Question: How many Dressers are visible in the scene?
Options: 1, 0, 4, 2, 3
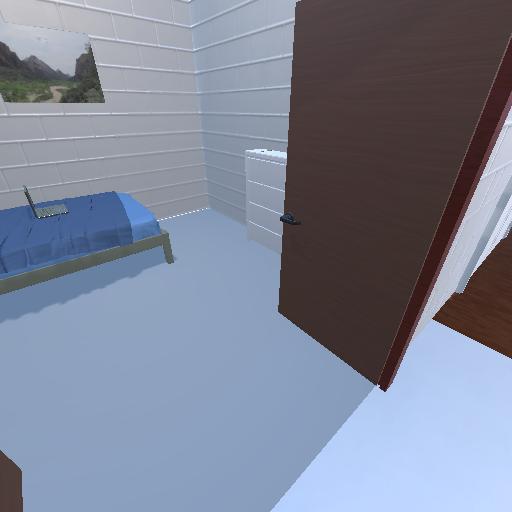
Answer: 1